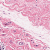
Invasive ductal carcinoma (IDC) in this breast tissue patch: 0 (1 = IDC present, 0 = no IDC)